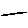
Label: line